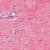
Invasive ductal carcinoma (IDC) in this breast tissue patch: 0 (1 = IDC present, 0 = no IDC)